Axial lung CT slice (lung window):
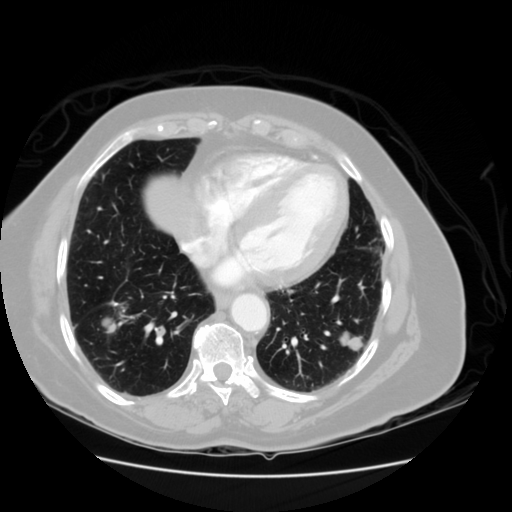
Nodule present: yes
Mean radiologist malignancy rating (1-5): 5